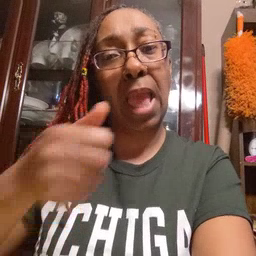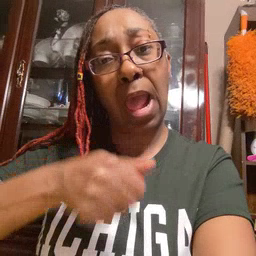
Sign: hide